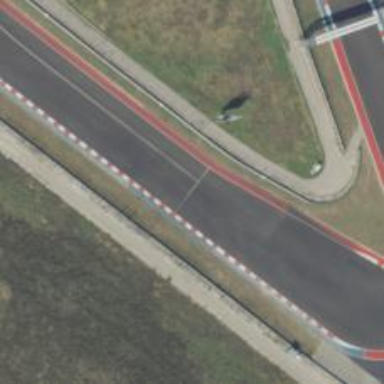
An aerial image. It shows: Asphalt raceway designed for motor sports.